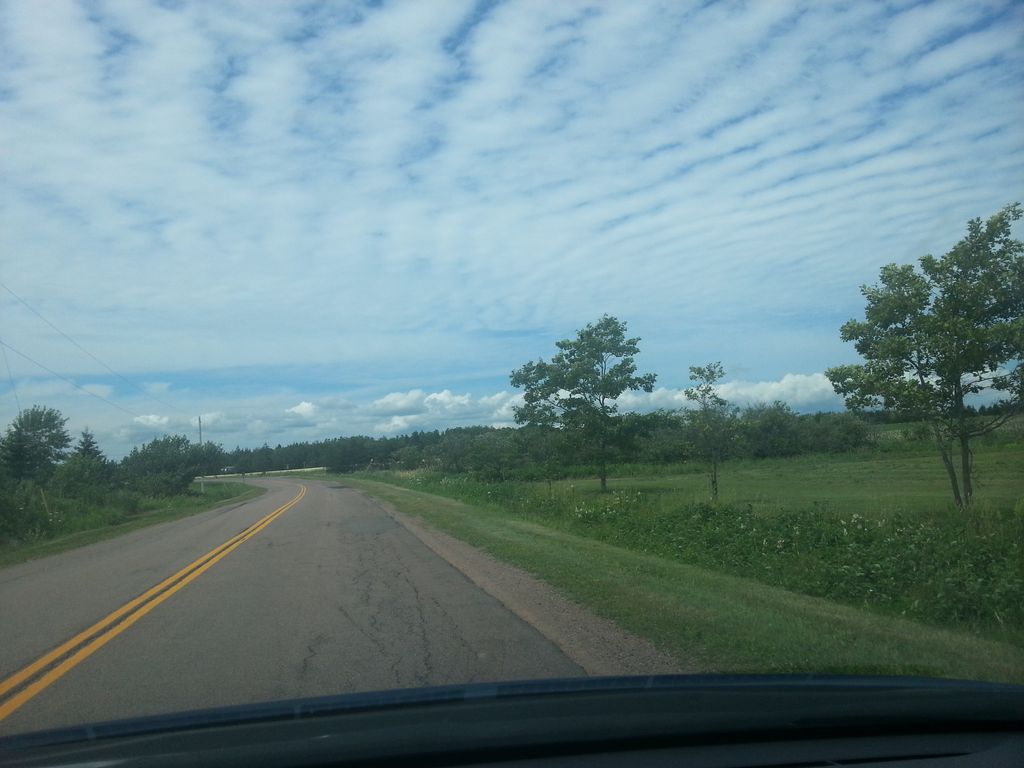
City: charlottetown